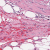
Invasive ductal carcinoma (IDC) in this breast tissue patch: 0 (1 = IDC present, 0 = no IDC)